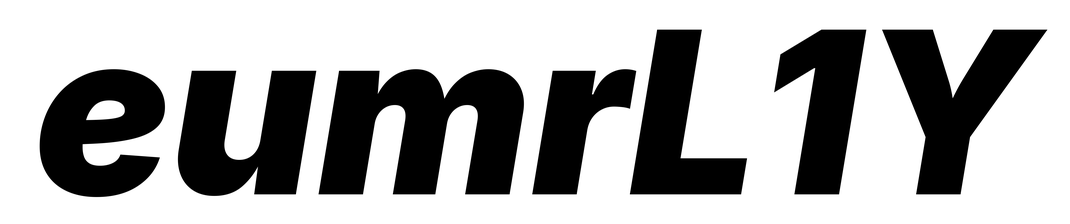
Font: Inter-Italic_Black_Italic